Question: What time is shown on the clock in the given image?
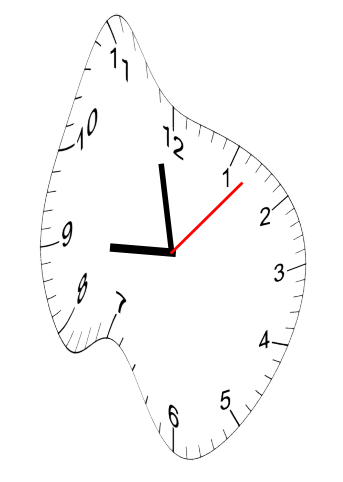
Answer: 08:58:07